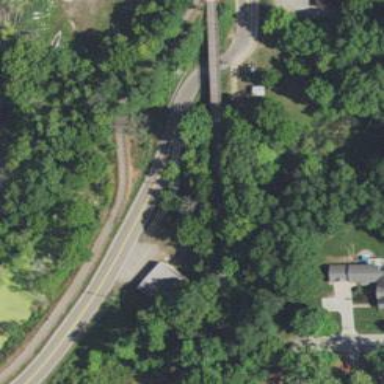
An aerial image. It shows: Abandoned railway passing under cycleway bridge.